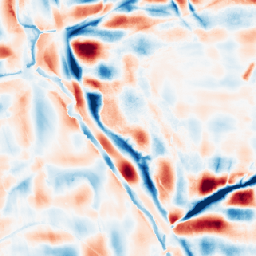
Category: wavelet
Decomposition family: wavelet_dwt
Decomposition parameters: wavelet: db4
level: 5
Upsampling method: area
Upsampling parameters: scale: 8
Upsampling scale: 8